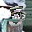
Label: 5